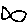
Label: fish